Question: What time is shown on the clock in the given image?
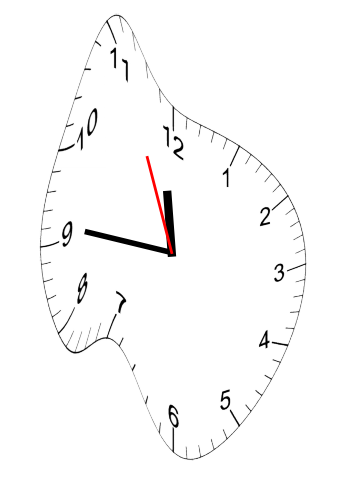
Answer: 11:45:56